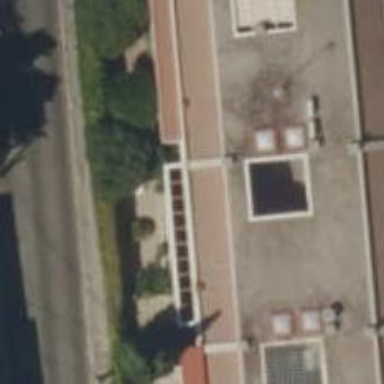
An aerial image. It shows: Terrace building.